七年级 · 计数
$5 G$ 移动通信网络将推动我国数字经济发展迈上新台阶, 据预测, 2020年到2025年中国 $5 G$ 直接经济产出和间接经济产出的情况如图所示, 根据图中提供的信息, 下列推断不正确的是 ( )

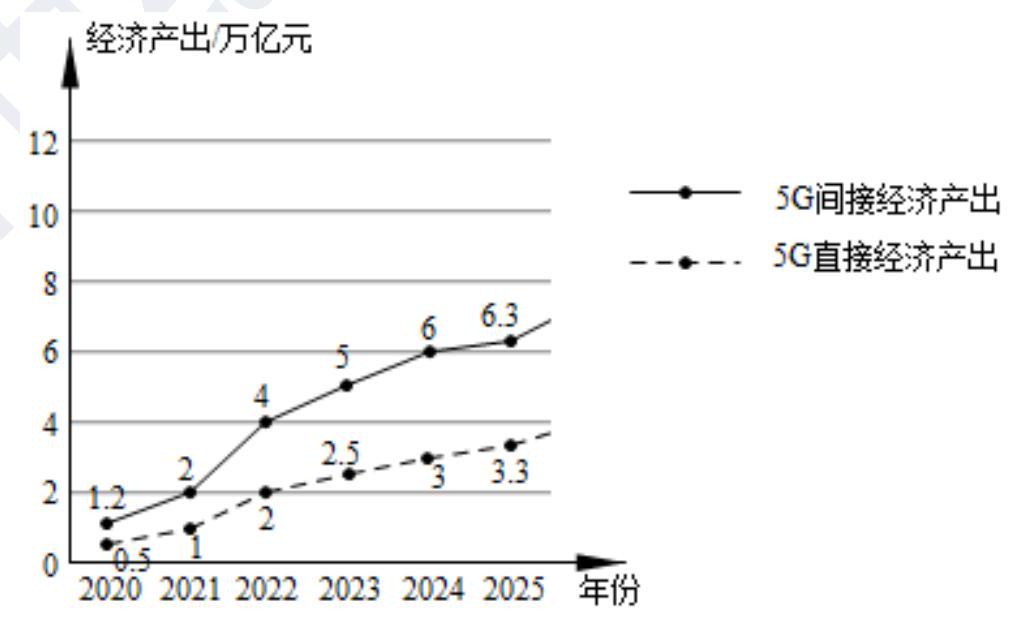
A. 2020 年到2025年, $5 G$ 间接经济产出和直接经济产出都呈增长趋势
B. 2020 年到 2022 年, $5 G$ 间接经济产出和直接经济产出共 10.7 万亿元

C. 2023年到2024年, $5 G$ 间接经济产出和直接经济产出共的增长率相同
D. 2020 年到2025年, $5 G$ 间接经济产出总量比直接经济产出总量多 3 万亿元

答案: D
解析: 【答案】D
【解析】解:由题图可以看出, 2020年到2025年, $5 G$ 间接经济产出和直接经济产出都呈增长趋势, 故选项 $A$ 正确;

2020 年到 2022 年, $5 G$ 间接经济产出 7.2 万亿元, 直接经济产出 3.5 万亿元, 共 10.7 万亿元,故选项 B 正确;

2023年到2024年, $5 G$ 间接经济产出的增长率为1.2, 直接经济产出的增长率为1.2, 故选项 C 正确;

2020 年 $5 G$ 间接经济产出总量为 12.3 万亿，2025年 $5 G$ 间接经济产出总量为 24.5 万亿元,故选项 $D$ 不正确.

故选: D.

观察折线统计图并得到有用信息, 并通过计算经济产出和增长率得结论.

本题考查的是折线统计图. 读懂统计图并从统计图中得到必要的信息是解决问题的关键.